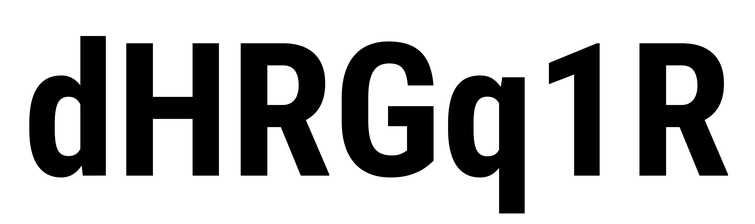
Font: Roboto_Condensed_Bold